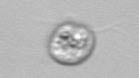
Label: Amoeba